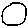
Label: circle